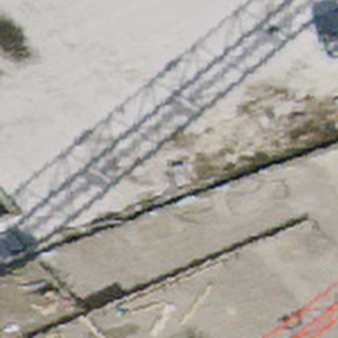
Label: other